Aerial crown-view tile of a tropical tree (Barro Colorado Island, Panama), acquired 20250217:
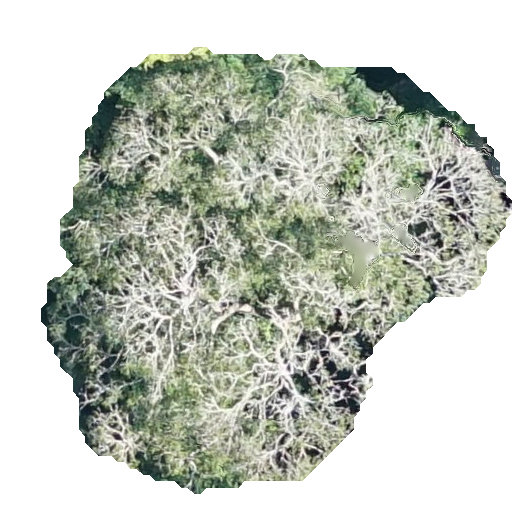
Species: Handroanthus guayacan
GBIF accepted scientific name: Handroanthus guayacan
Crown area: 214.79 m²